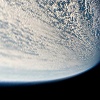
Label: cloud